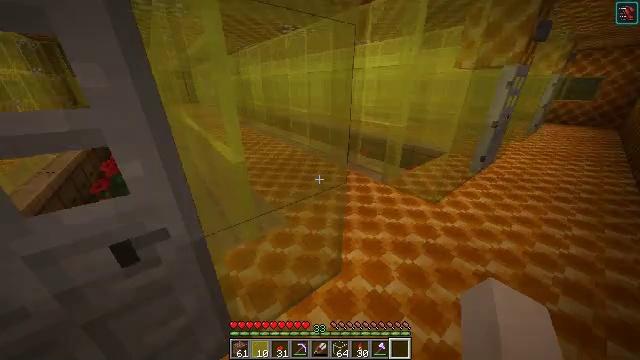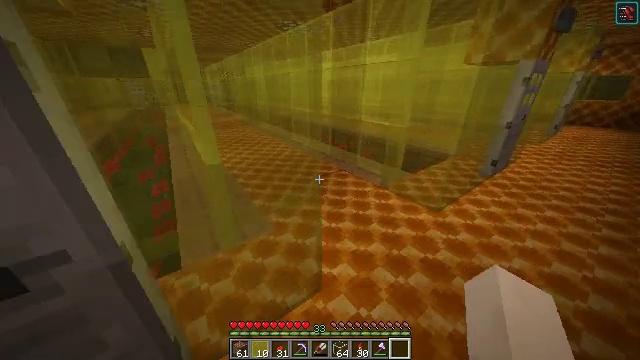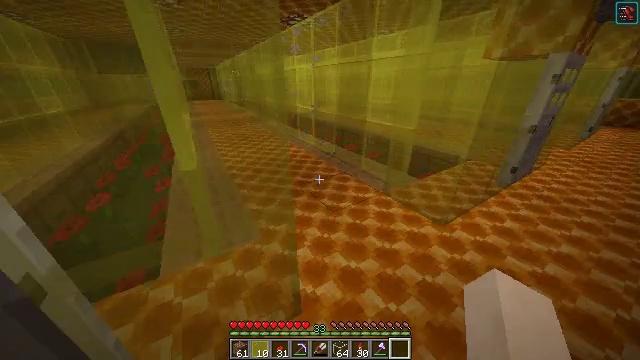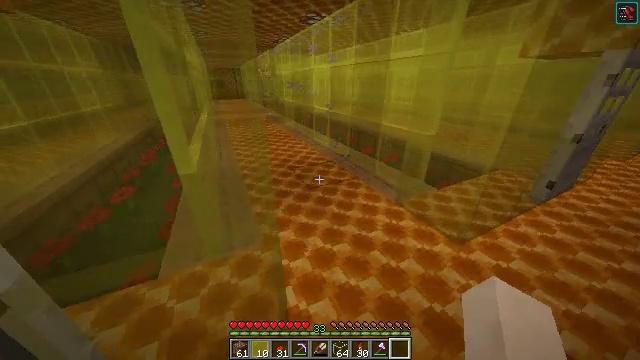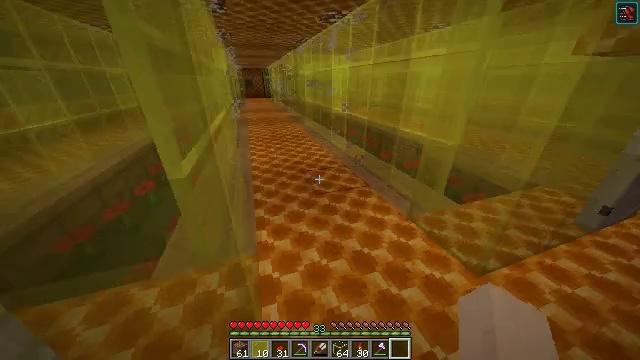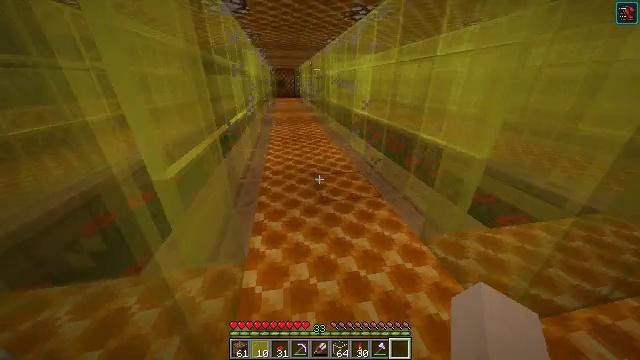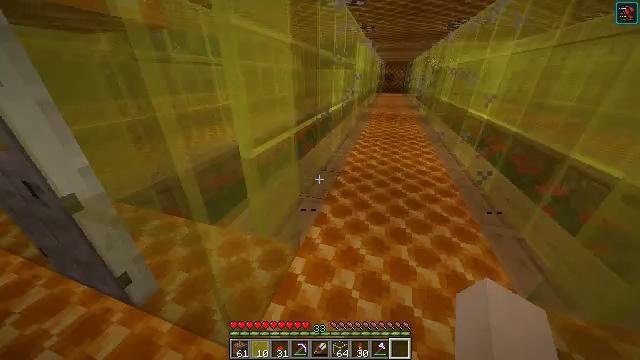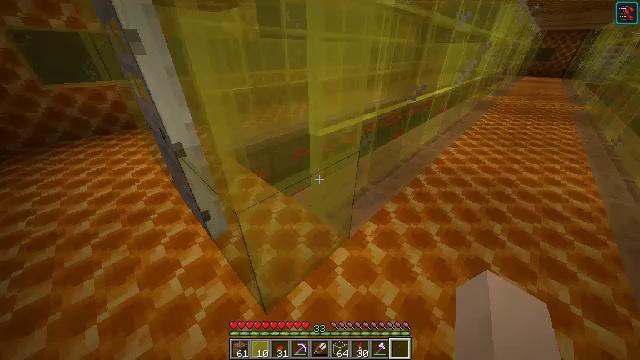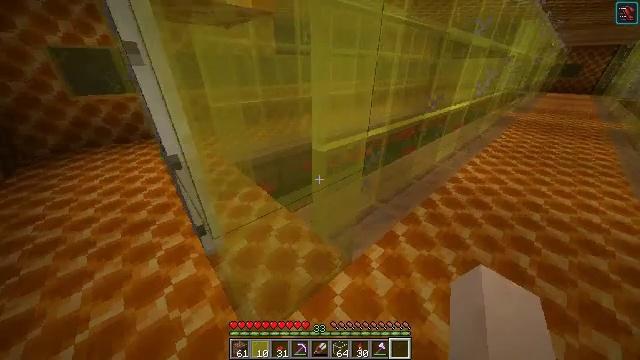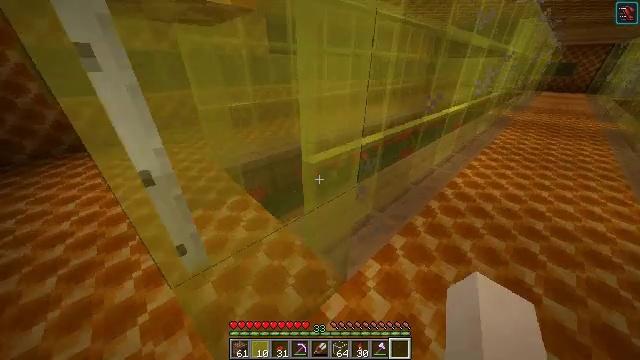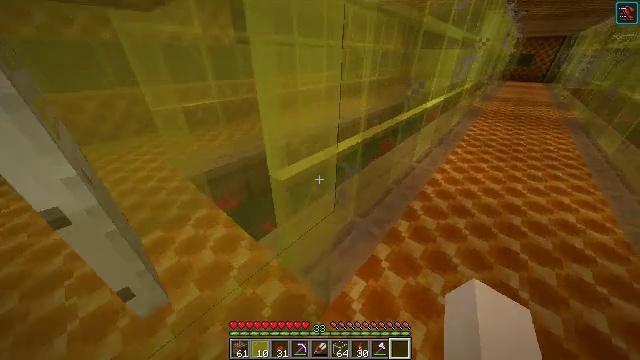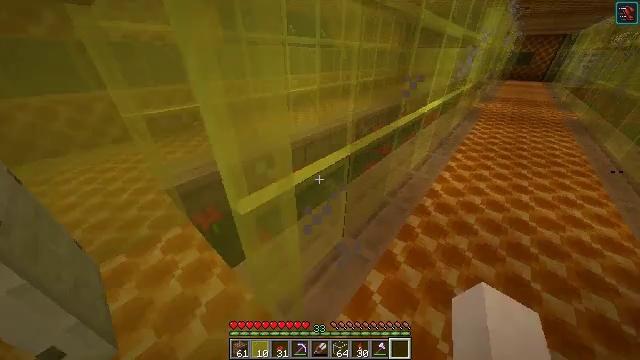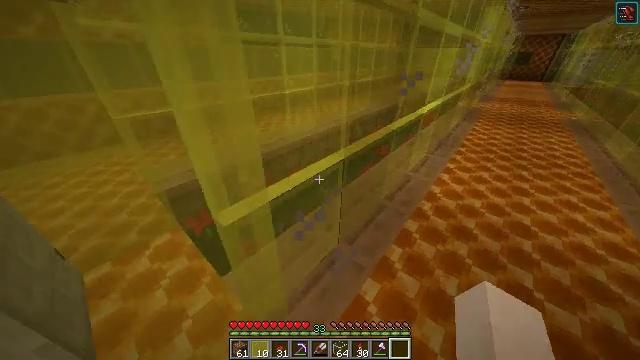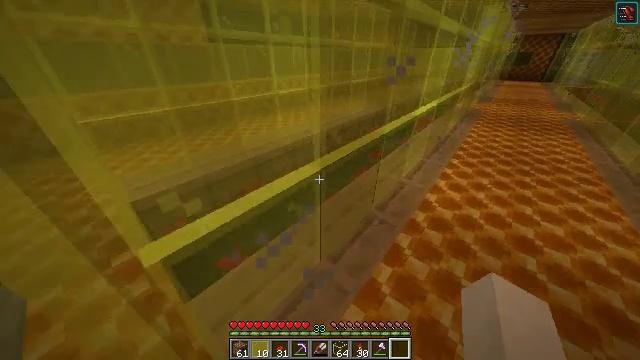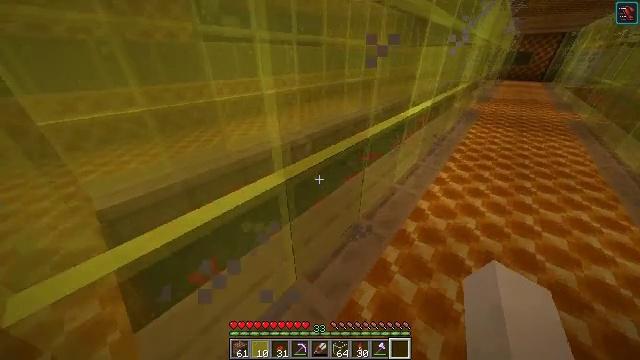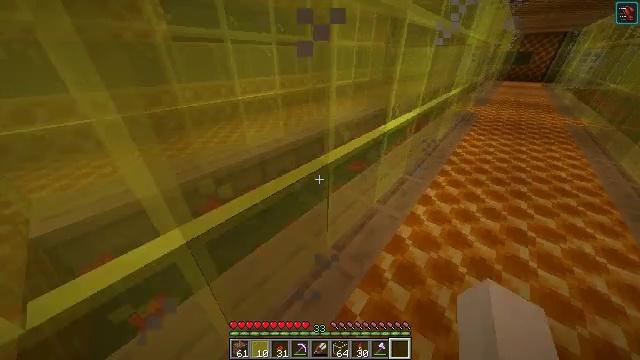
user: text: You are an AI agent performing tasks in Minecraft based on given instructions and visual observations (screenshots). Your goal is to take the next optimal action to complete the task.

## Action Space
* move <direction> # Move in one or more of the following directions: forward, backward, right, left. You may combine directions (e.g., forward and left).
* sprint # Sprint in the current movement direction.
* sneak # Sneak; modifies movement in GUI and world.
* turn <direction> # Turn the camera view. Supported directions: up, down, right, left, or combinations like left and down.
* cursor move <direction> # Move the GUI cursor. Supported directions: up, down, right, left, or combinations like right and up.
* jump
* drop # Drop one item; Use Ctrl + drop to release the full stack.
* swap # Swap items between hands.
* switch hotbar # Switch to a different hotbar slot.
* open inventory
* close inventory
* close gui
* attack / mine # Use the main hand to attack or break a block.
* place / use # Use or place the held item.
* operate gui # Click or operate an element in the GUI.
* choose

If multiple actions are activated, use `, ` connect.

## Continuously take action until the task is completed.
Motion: motion action
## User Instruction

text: Mine the yellow stained glass pane to remove it.
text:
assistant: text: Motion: move forward and move right, turn left
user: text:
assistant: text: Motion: move forward and move right, turn left
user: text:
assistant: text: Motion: move forward and move right, turn left
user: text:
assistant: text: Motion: move forward and move right, turn left
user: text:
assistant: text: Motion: move forward and move right, turn left
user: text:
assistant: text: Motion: move forward and move right, turn left and down
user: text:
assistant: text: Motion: move forward, turn left and down
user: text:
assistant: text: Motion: move forward, turn left and up
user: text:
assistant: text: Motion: move forward
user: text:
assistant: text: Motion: move forward and move right, turn right and down
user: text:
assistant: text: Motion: move forward and move right
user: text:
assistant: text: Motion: move forward and move right
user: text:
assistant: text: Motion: move forward and move right
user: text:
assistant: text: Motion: move forward and move right
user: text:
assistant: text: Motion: move forward and move right
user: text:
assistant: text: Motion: move forward and move right
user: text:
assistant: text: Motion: move forward and move right
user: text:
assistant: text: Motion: move forward and move right
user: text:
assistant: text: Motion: move forward and move right
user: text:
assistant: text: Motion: move forward and move right
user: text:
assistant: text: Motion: move forward and move right
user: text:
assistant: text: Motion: move forward and move right
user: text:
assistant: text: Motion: move forward and move right
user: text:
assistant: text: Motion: move forward and move right
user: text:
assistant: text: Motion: move forward and move right
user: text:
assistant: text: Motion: move forward and move right
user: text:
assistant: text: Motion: move forward and move right
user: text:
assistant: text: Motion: move forward and move right, turn right and up
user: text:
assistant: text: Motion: move forward and move right, turn right
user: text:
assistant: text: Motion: move forward and move right